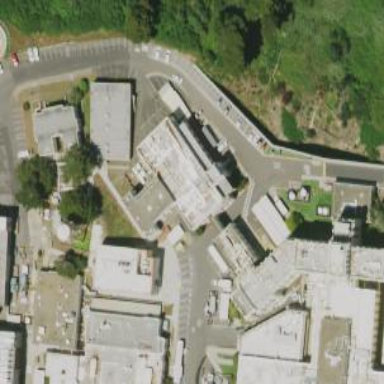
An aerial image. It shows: Hospital building.